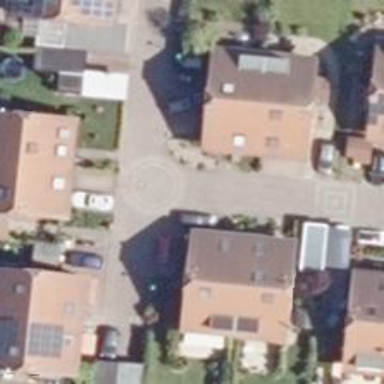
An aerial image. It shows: Living street.